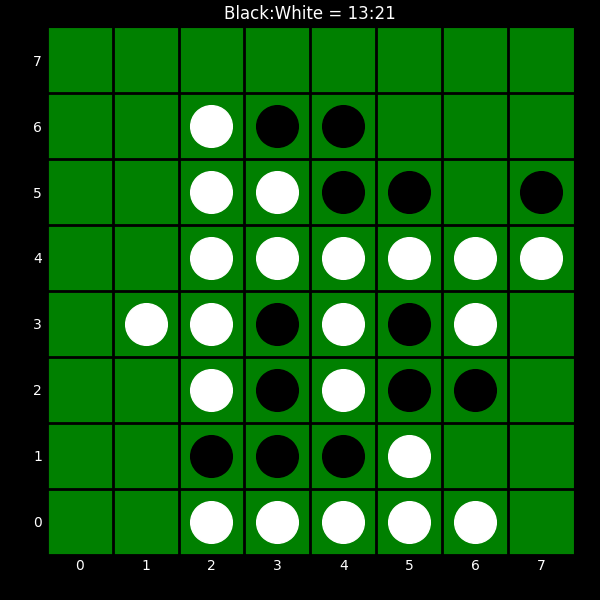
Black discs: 13
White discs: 21